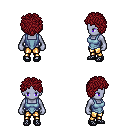
a pixel art fantasy rpg character, female body template, dark elf, purple skin, blue vest, gold greaves, brunette curly afro hairstyle, ghillies, four views (front, back, left, right), 2x2 character sprite sheet, small pixel art, hard edges, no anti-aliasing